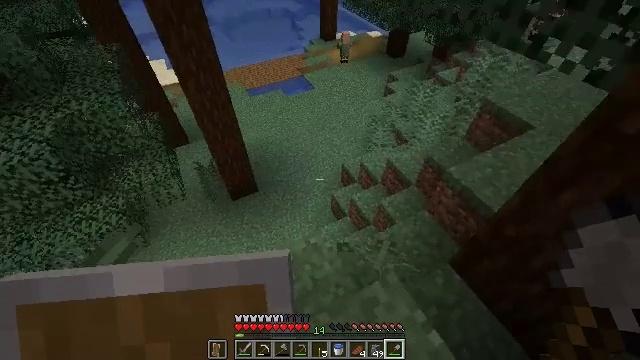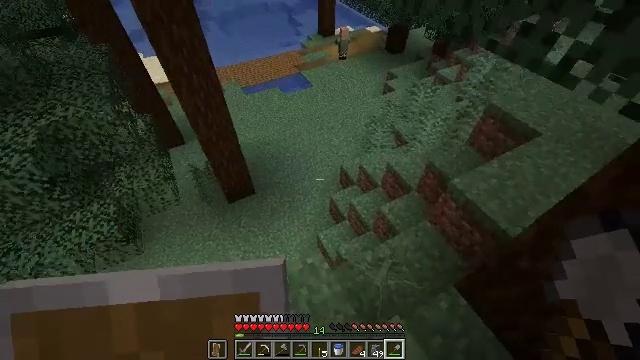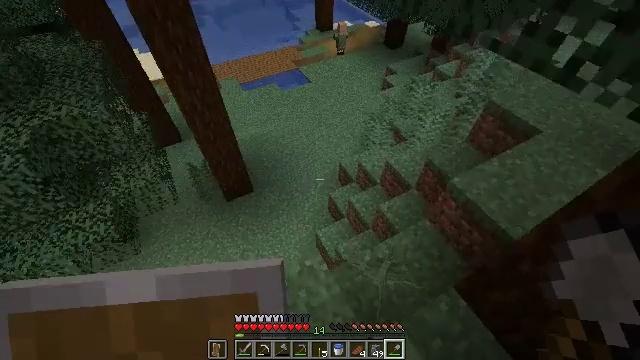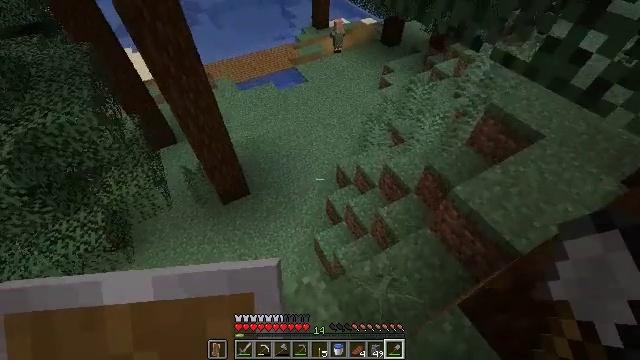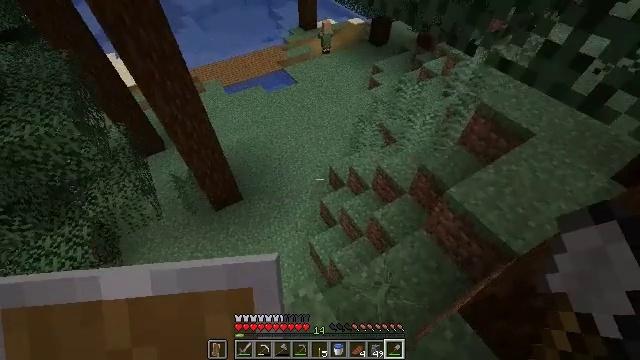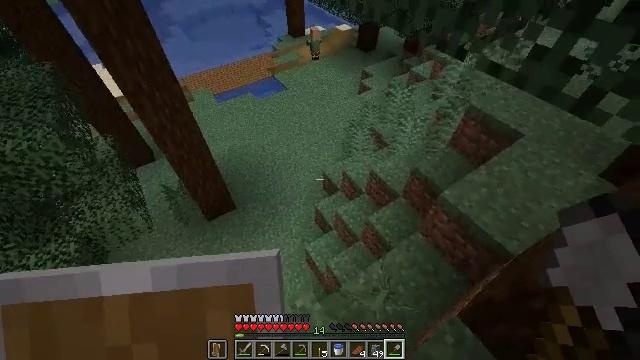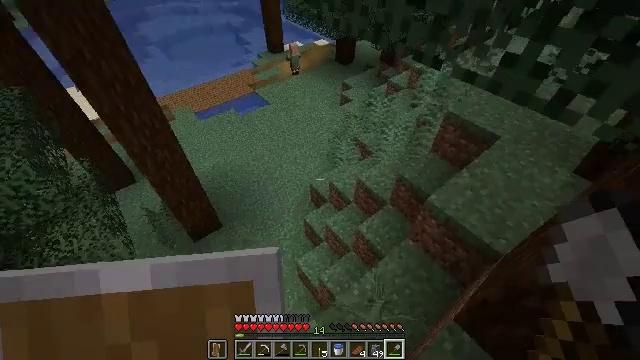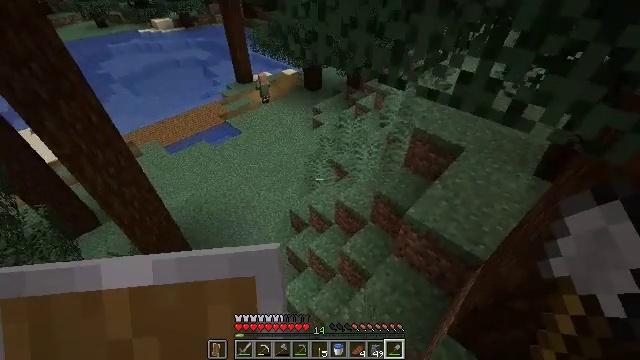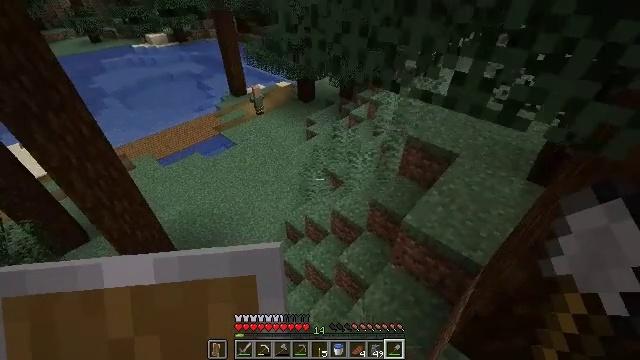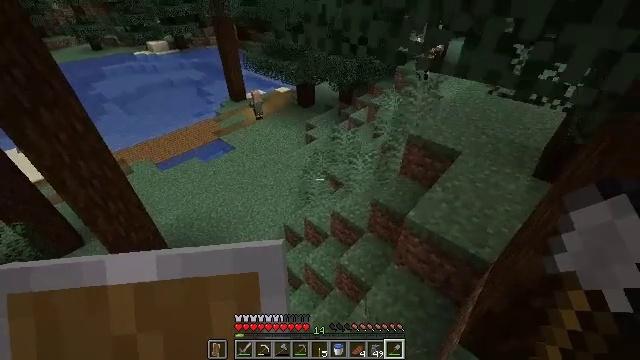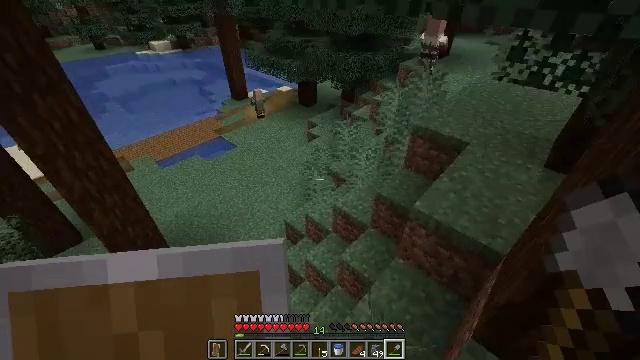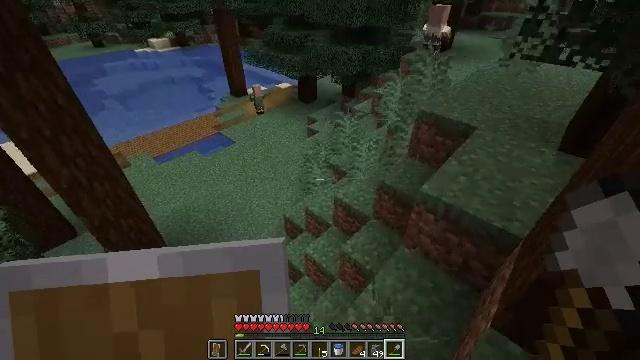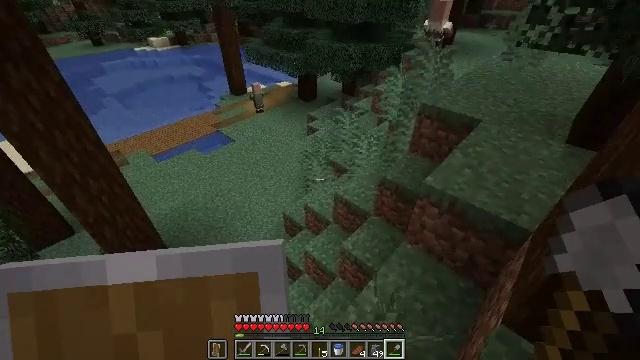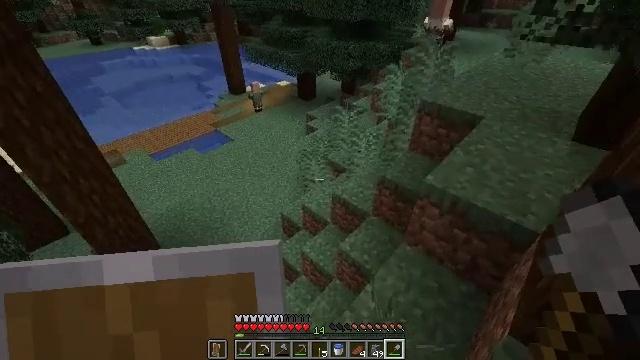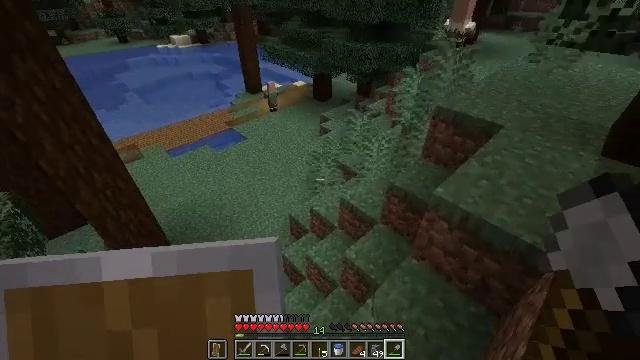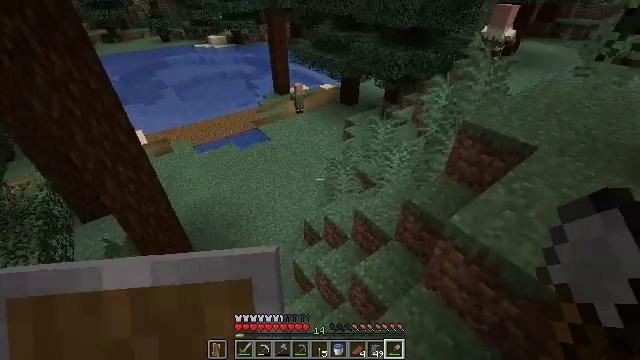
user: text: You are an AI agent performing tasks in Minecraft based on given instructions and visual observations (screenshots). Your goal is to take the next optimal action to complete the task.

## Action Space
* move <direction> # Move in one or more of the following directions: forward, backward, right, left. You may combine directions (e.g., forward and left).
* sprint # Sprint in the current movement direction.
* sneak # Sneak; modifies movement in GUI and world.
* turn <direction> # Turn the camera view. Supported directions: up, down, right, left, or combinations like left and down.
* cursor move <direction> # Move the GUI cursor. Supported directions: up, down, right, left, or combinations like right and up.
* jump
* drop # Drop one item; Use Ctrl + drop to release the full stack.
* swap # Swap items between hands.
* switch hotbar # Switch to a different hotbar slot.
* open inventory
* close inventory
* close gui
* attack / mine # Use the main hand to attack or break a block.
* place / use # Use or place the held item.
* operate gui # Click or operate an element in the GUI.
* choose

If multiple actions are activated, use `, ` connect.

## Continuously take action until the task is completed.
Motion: motion action
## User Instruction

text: Gather materials from the sweet berry bush.
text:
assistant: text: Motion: move forward
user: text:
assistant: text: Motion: move forward
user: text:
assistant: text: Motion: no_op
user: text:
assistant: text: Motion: turn right
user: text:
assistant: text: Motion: turn right and up
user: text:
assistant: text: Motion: turn right and up
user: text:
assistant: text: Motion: turn right and up
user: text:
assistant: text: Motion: turn right and up
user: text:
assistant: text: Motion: turn up
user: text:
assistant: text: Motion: move forward
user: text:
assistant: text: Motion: move forward
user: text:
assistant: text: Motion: move forward
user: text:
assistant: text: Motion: move forward and move right
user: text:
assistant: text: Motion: move forward and move right, turn left
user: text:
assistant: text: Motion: move forward and move right, turn left
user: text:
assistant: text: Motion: move forward and move right, turn left and up
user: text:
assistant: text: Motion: move forward and move right, turn up
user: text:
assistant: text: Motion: move forward, turn up
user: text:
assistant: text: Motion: move forward
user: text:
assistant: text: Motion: move forward, turn left
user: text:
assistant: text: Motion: move forward
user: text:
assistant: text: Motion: move forward
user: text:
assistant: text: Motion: move forward
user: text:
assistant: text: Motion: move forward
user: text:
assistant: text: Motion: move forward
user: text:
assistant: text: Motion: move forward
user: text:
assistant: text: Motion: move forward, turn left
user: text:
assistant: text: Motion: move forward, turn left
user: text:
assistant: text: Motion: move forward, turn left and down
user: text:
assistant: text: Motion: move forward, turn left